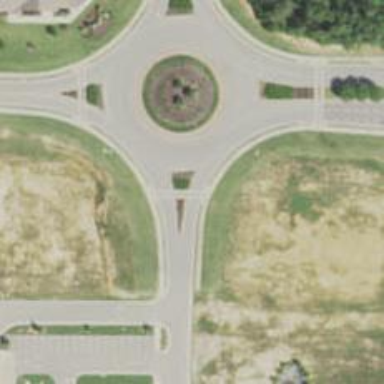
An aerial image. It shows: Marked crossing on the road.